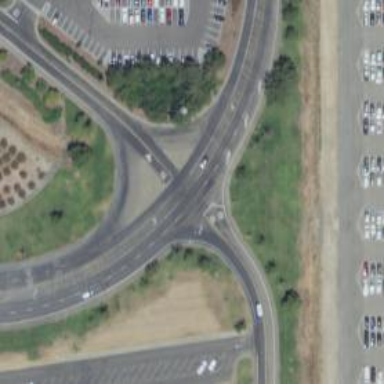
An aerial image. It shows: Tertiary link road.